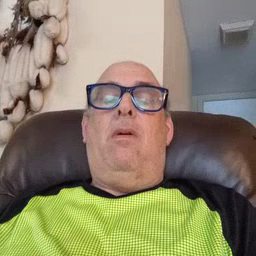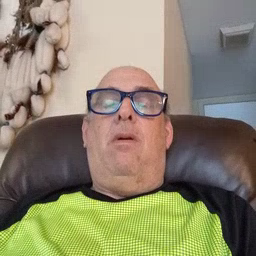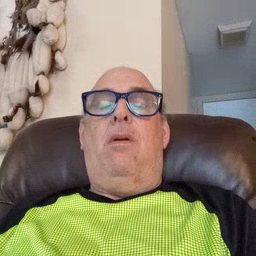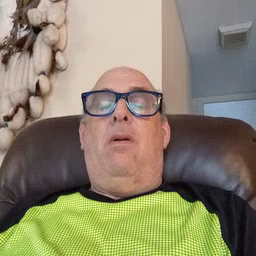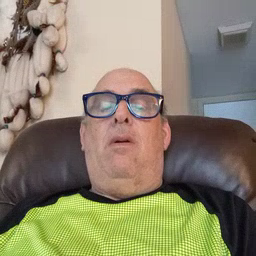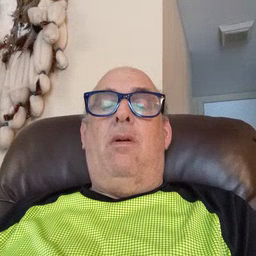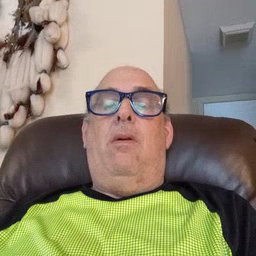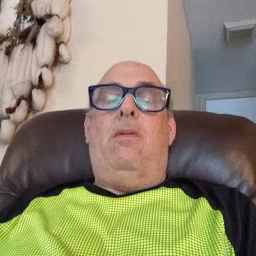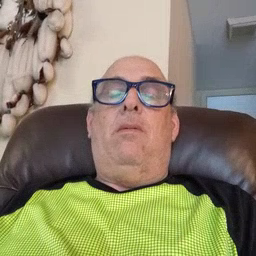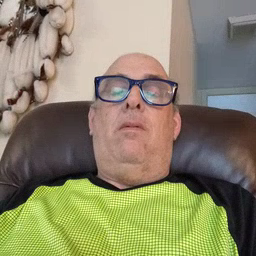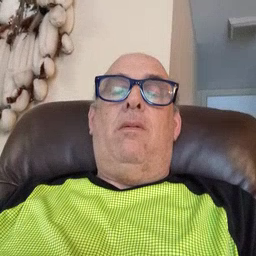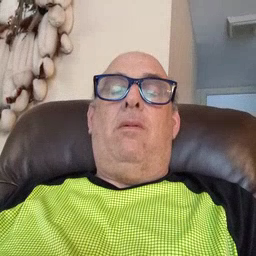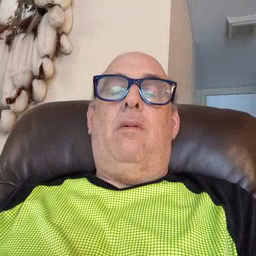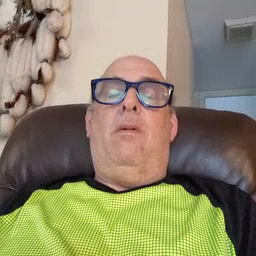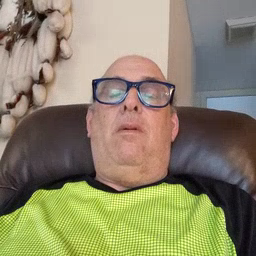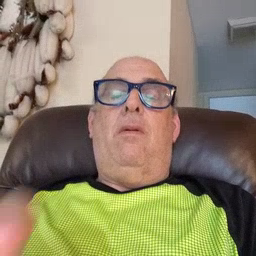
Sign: yucky